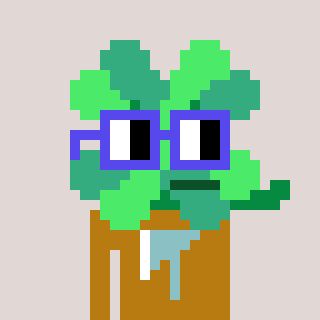
a pixel art character with square blue glasses, a clover-shaped head and a gold-colored body on a warm background